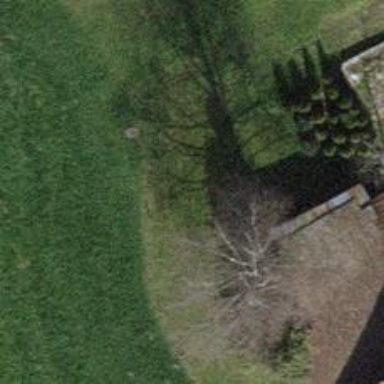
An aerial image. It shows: Beautiful tree in nature.